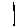
Label: line